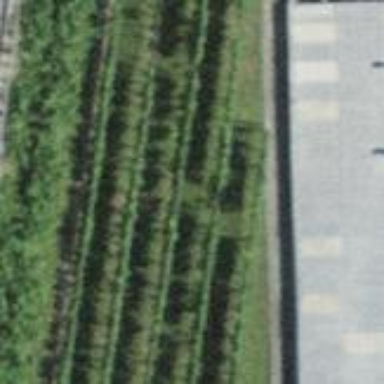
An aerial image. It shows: Vineyard where grapes are grown.